I will show an image sequence of human cooking. I have annotated the images with numbered circles. Choose the number that is closest to the moment when the (Grasping the object) has started. You are a five-time world champion in this game. Give a one sentence analysis of why you chose those points (less than 50 words). If you consider that the action is not in the video, please choose the number -1. Provide your answer at the end in a json file of this format: {"points": []}
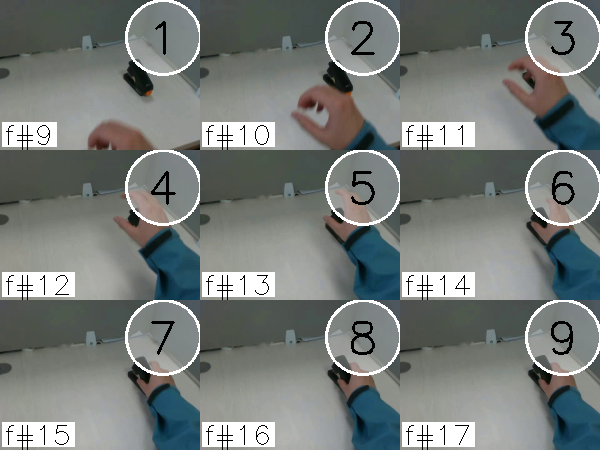
Frame 8 shows the clearest moment of hand-object contact.
{"points": [8]}